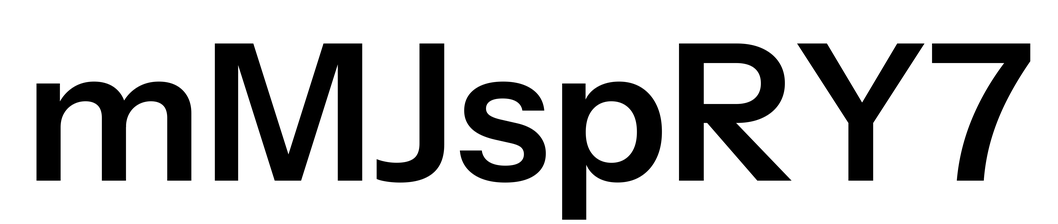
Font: InstrumentSans_SemiBold